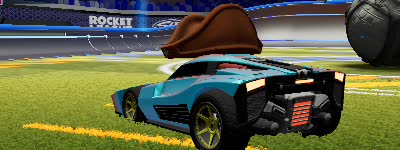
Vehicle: breakout